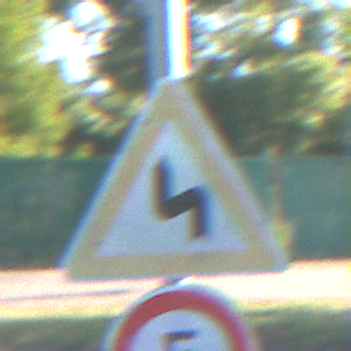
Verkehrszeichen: DoppelkurveZunaechstLinks
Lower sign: Geschwindigkeit5
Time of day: MorningAfternoon
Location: Outdoor (Urban)
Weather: Clear
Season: NotSpecified
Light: Natural